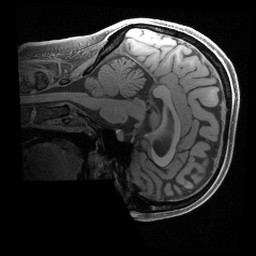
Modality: T1w
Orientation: sagittal
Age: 40
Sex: female
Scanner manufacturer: siemens
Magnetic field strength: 3 T
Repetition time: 2.4 s
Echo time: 0.00241 s